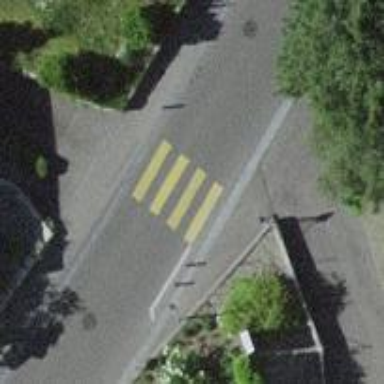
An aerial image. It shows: Uncontrolled zebra crossing with zebra markings.